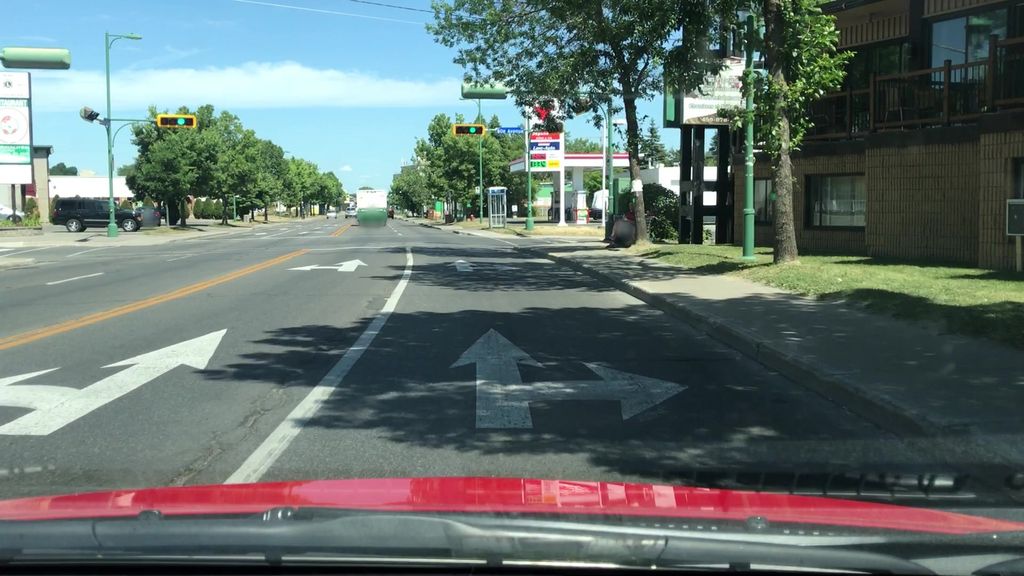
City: montreal